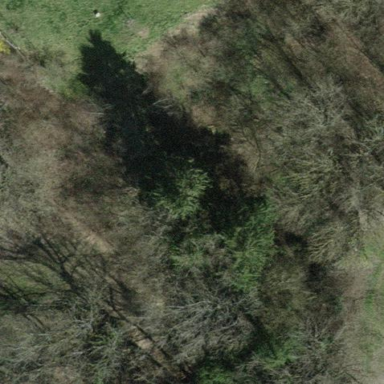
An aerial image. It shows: Forest area.